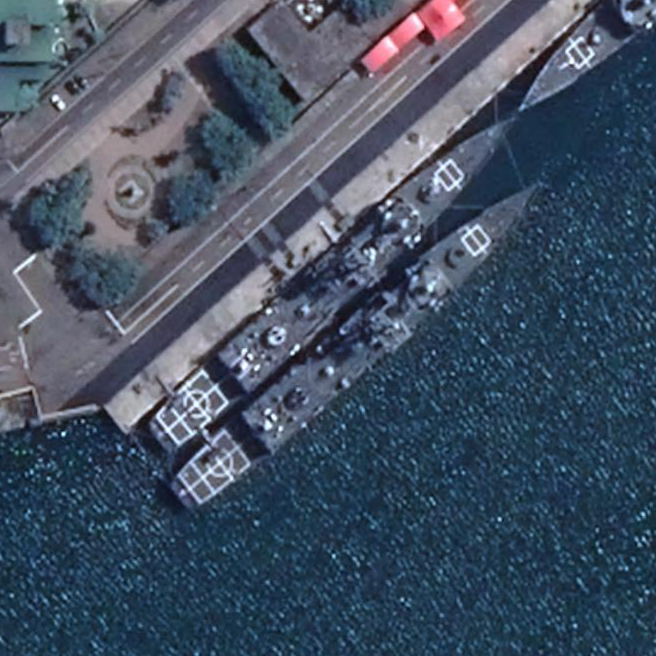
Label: cruiser